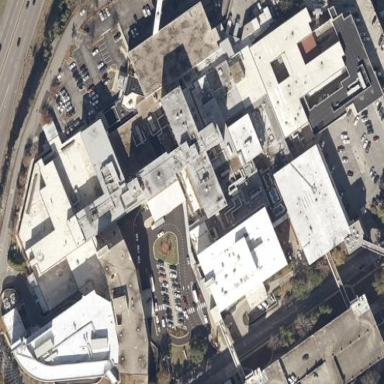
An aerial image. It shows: Hospital building.